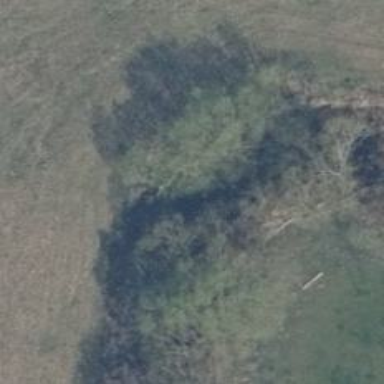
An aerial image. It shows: Beautiful tree in nature.